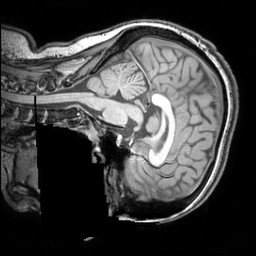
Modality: T1w
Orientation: sagittal
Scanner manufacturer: philips
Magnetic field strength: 3 T
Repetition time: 0.008061 s
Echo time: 0.003689 s